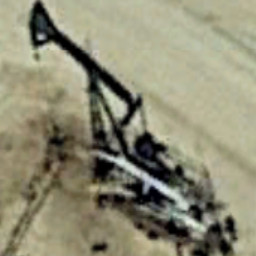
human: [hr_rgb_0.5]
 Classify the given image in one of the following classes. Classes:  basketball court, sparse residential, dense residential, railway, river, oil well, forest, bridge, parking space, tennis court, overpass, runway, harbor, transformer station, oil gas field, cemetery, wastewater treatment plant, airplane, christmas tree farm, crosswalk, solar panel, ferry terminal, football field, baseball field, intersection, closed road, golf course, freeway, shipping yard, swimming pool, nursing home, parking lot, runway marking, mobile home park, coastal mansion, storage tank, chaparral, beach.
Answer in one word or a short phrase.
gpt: oil well